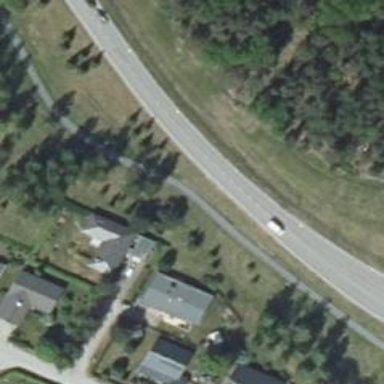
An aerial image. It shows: Tertiary road.